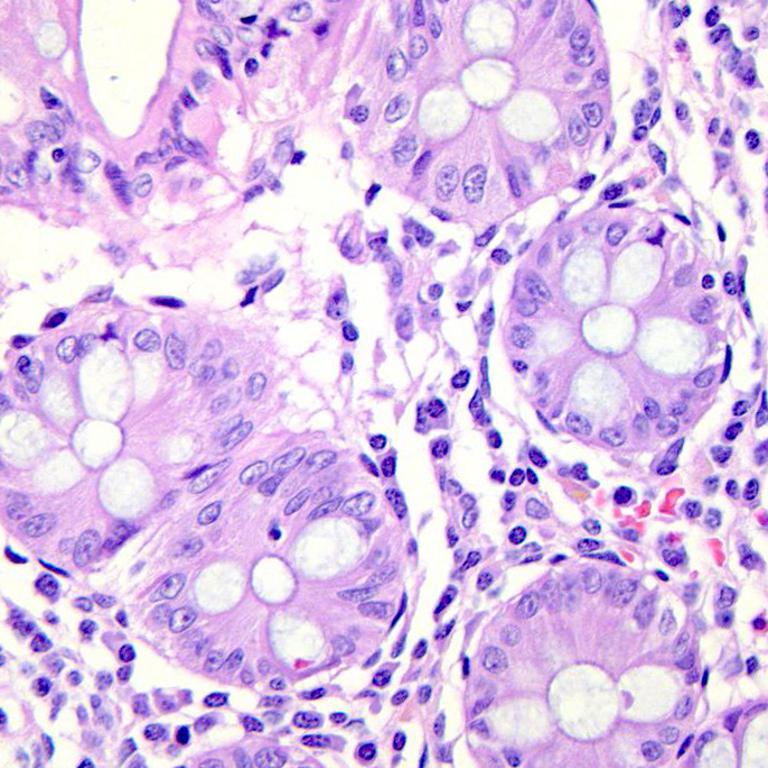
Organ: colon
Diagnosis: benign